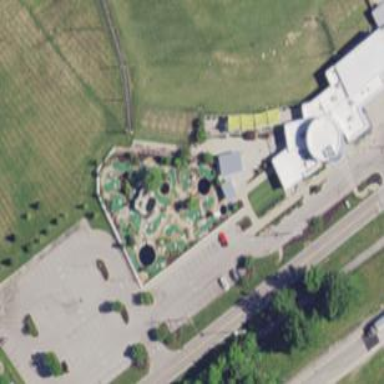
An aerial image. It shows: Miniature golf pitch for leisure on land.